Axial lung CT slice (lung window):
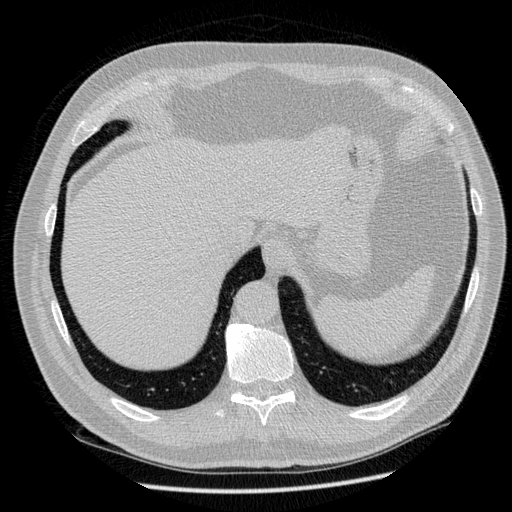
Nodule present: no